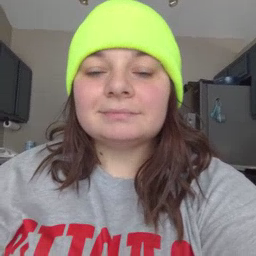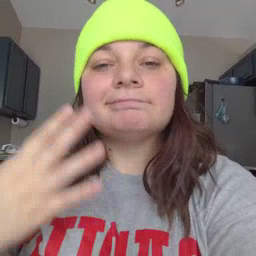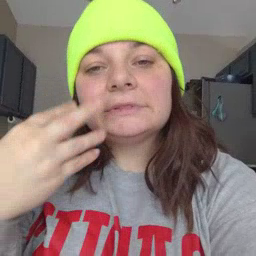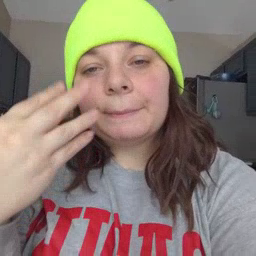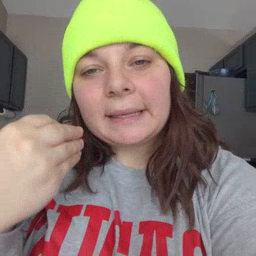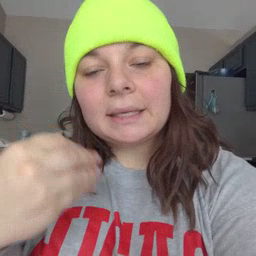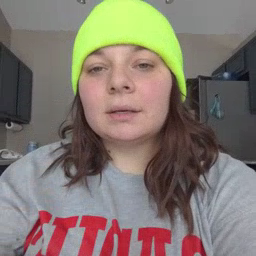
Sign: sleepy